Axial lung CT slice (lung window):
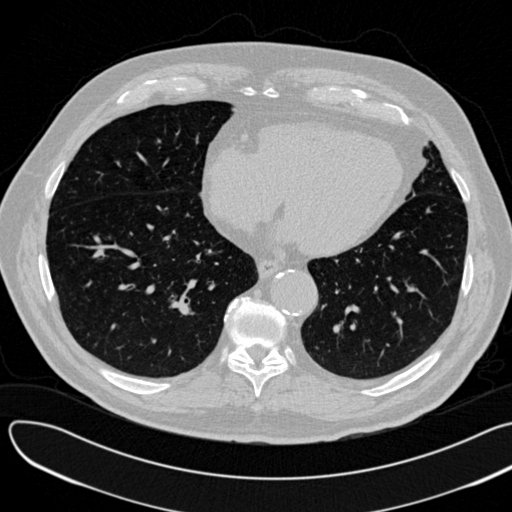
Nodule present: no